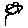
Label: flower